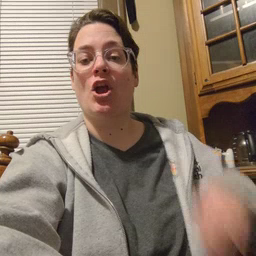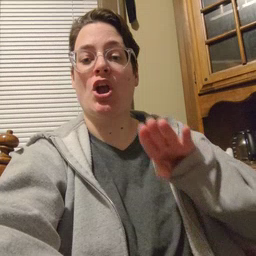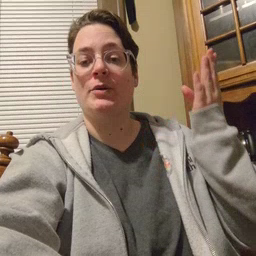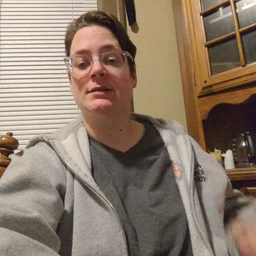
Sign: open